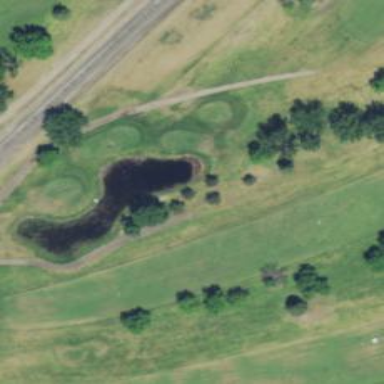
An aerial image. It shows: Water hazard in golf course. The hazard is natural water feature.